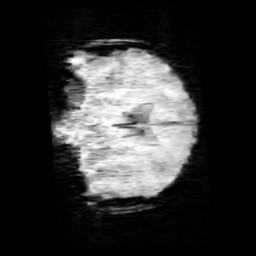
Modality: minIP
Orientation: coronal
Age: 9
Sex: male
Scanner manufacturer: siemens
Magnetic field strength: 3 T
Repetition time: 0.027 s
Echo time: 0.02 s